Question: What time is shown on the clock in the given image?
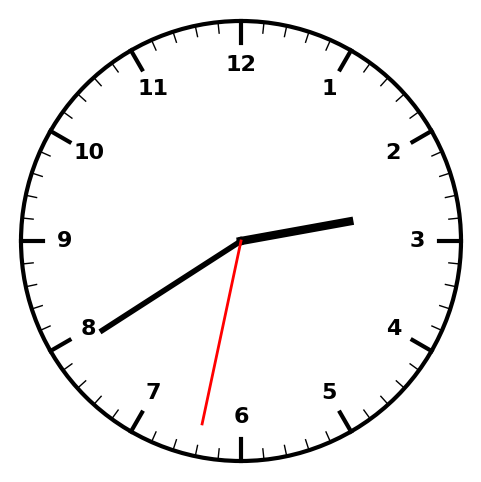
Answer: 02:39:32